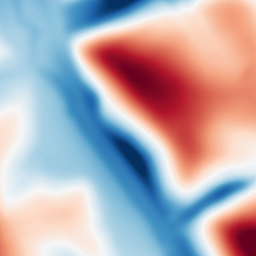
Category: multiscale
Decomposition family: dog
Decomposition parameters: sigma_low: 5
sigma_high: 50
Upsampling method: sinc_blackman
Upsampling parameters: scale: 4
kernel_size: 16
Upsampling scale: 4